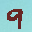
Label: 9